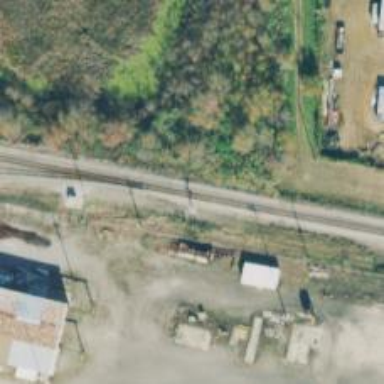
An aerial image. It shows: Railway signal.